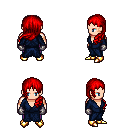
a pixel art fantasy rpg character, male body template, human, light skin, blue robe, magenta pants, red left-swept hairstyle, metal gloves, gold boots, four views (front, back, left, right), 2x2 character sprite sheet, small pixel art, hard edges, no anti-aliasing